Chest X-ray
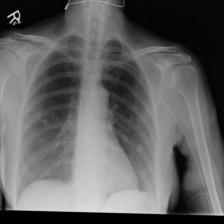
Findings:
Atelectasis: negative
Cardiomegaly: negative
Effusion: negative
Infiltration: negative
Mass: negative
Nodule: negative
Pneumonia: negative
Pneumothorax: negative
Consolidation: negative
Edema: negative
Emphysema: negative
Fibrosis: negative
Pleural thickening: negative
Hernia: negative